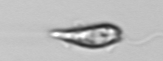
Label: Euglena